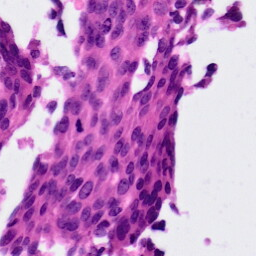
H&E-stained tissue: Ovarian